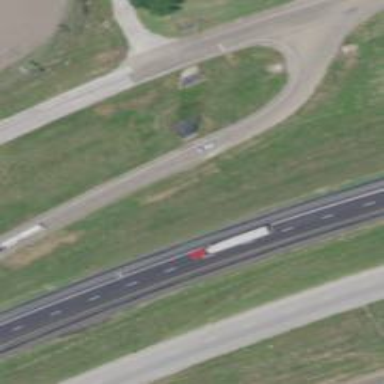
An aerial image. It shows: Trunk link highway.